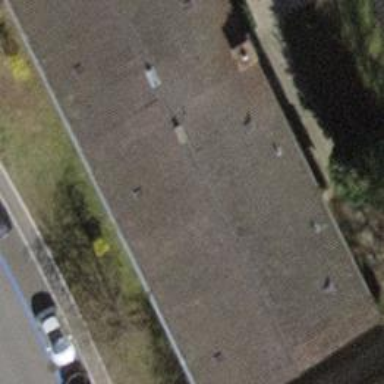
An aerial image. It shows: Pitched roof building.